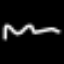
Label: squiggle